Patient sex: M
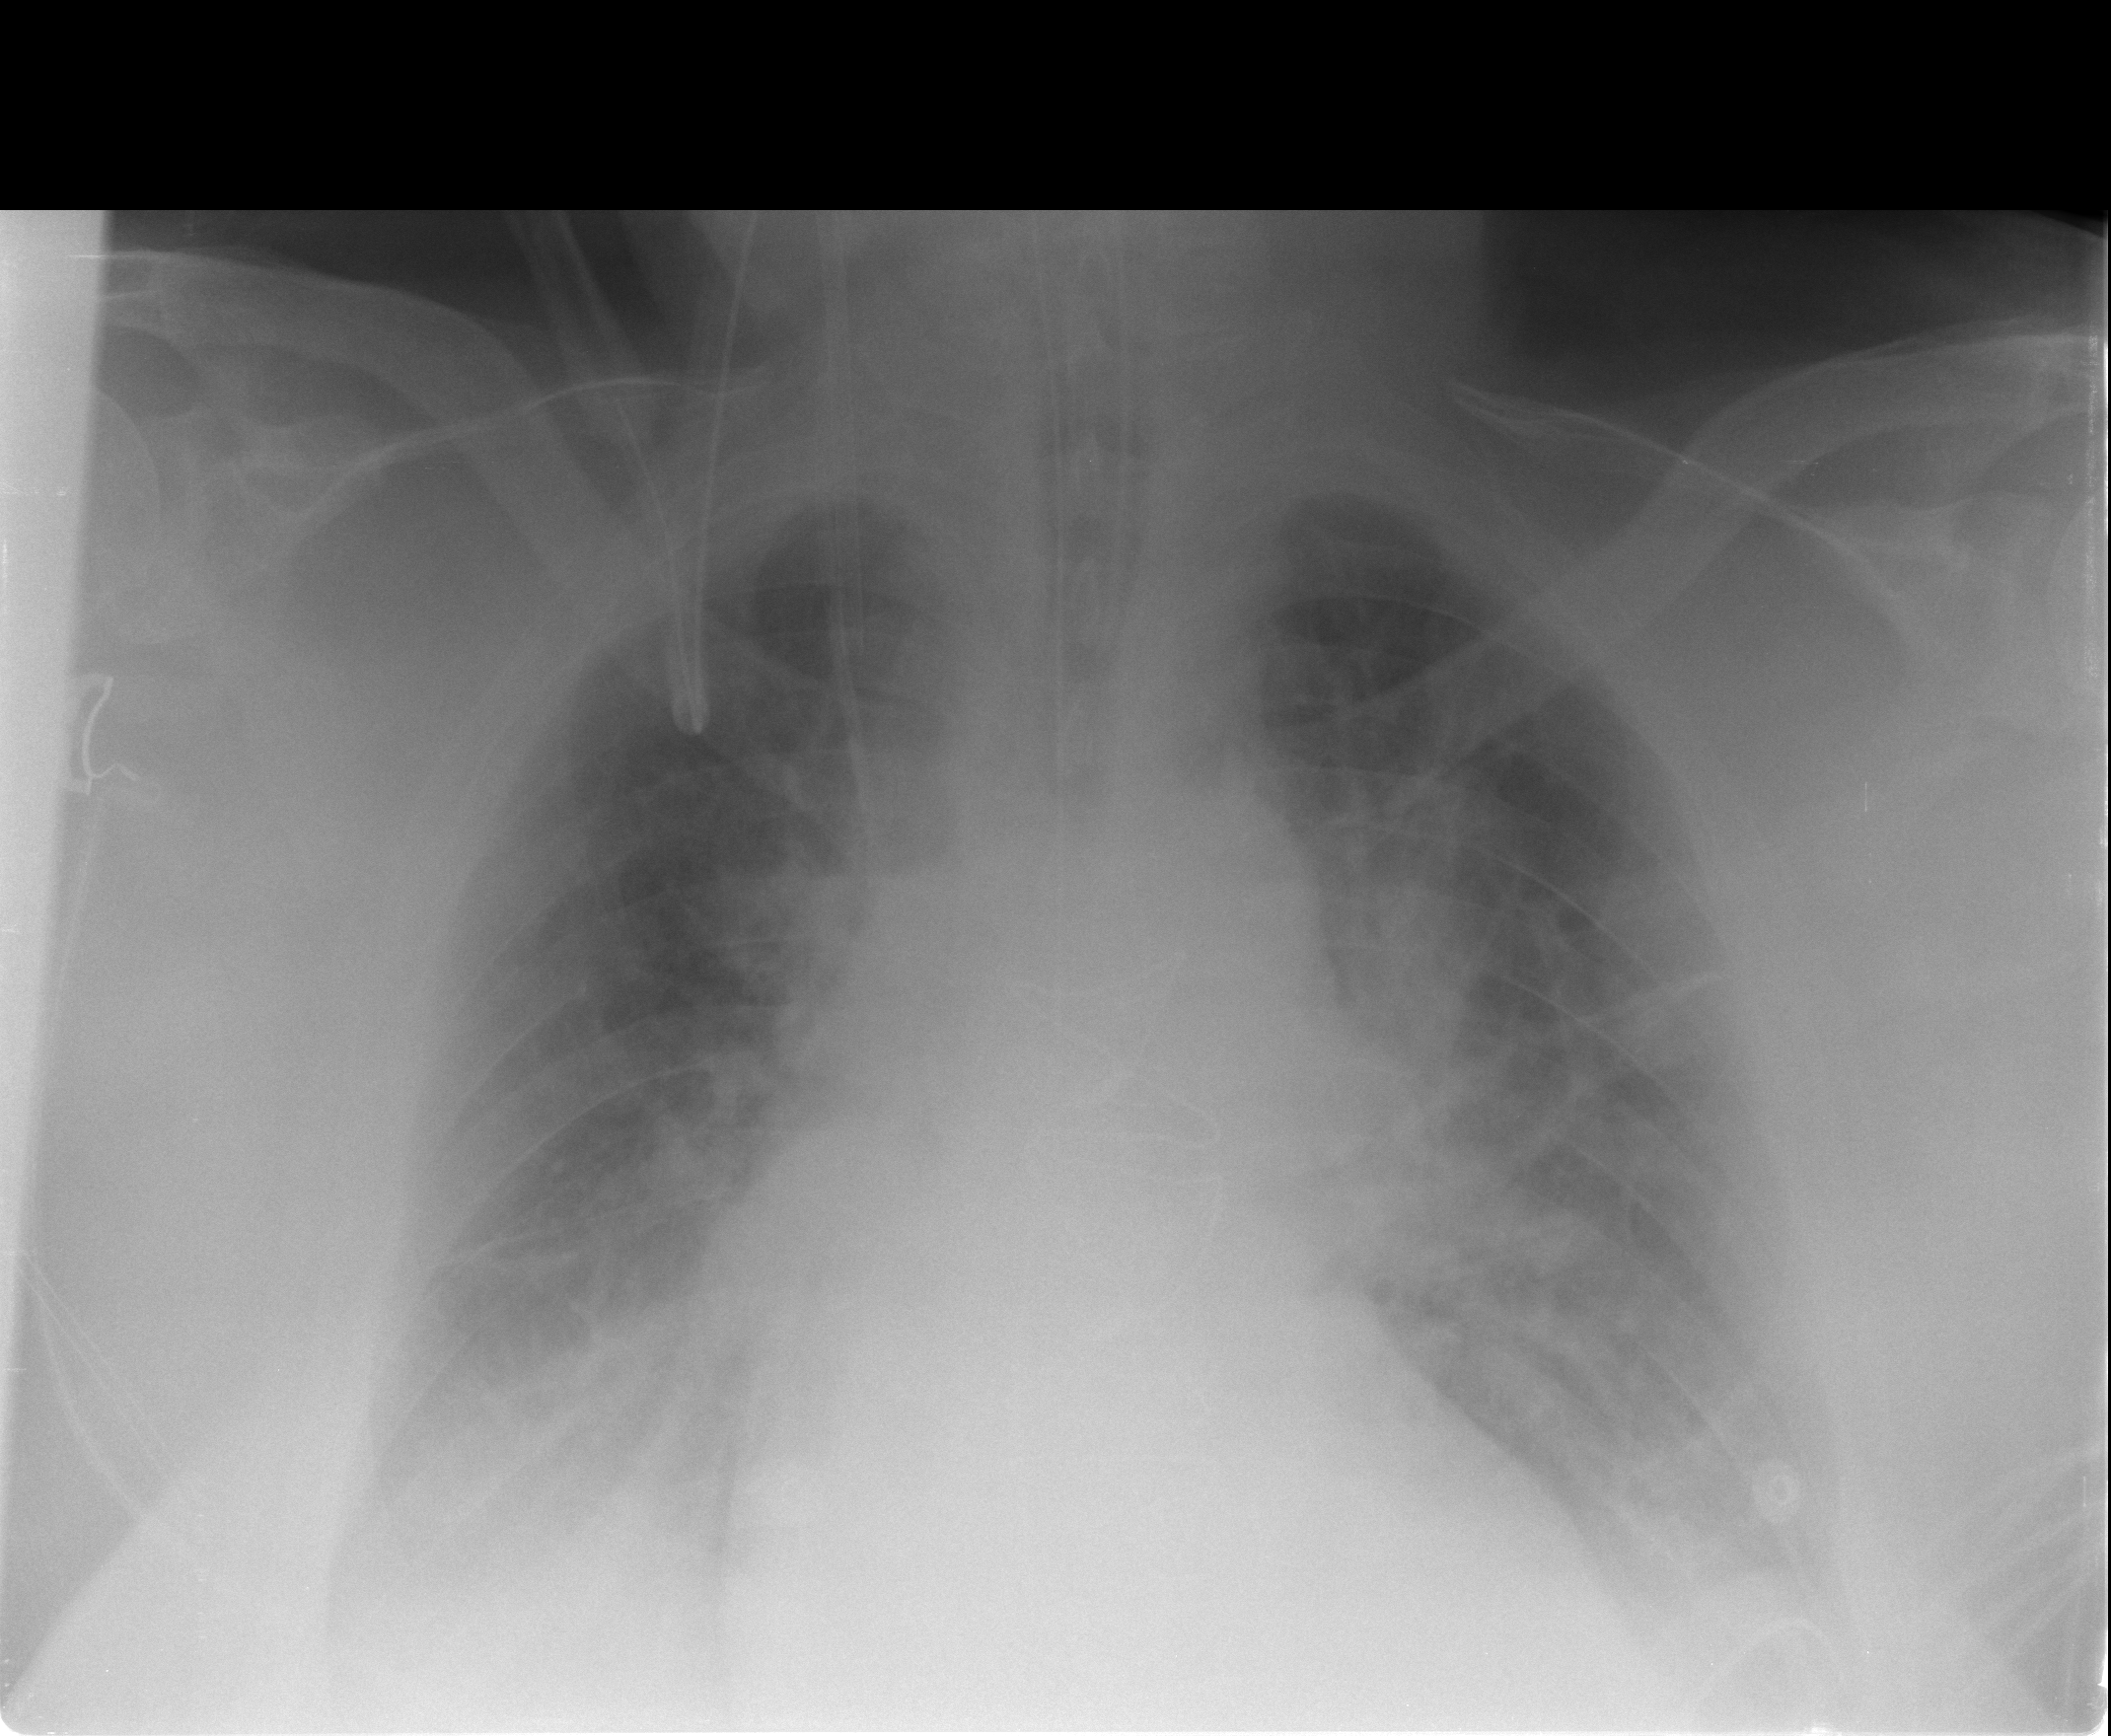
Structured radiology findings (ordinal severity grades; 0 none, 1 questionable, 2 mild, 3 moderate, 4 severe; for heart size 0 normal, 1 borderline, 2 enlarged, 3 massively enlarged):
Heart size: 1
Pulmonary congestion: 2
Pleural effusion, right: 2
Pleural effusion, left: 2
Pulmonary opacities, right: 1
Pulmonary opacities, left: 1
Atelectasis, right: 2
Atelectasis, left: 2